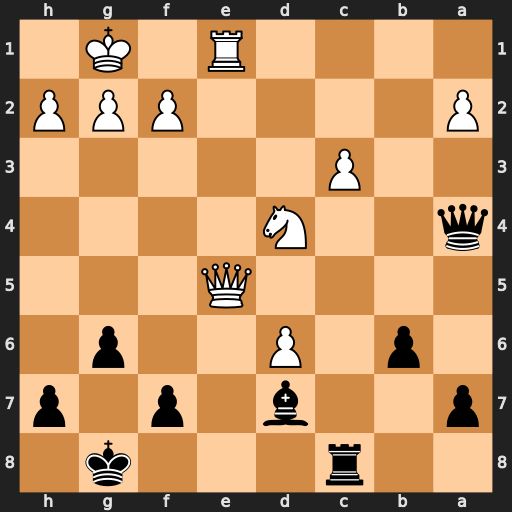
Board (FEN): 2r3k1/p2b1p1p/1p1P2p1/4Q3/q2N4/2P5/P4PPP/4R1K1
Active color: b
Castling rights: -
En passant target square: -
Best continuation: Re8 Qxe8+ Bxe8